Field crop: maize
Growth stage: 2
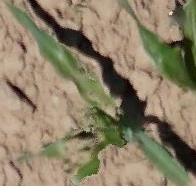
Species: maize